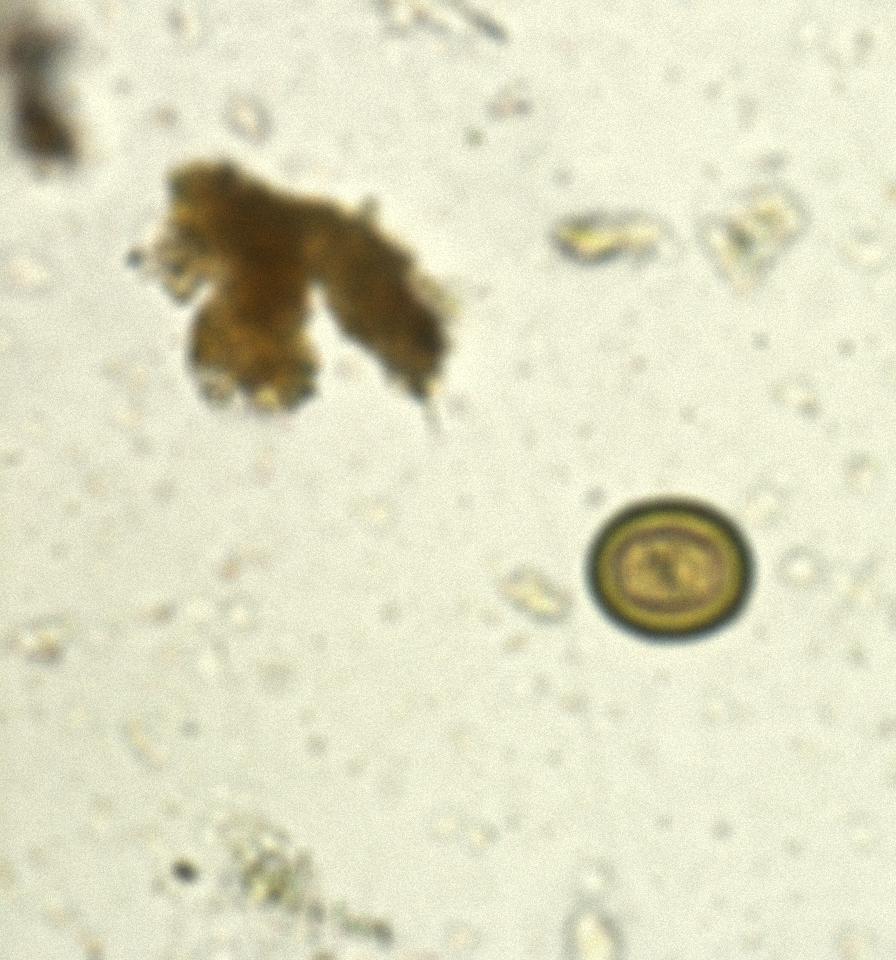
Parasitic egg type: Taenia spp. egg